Question: Is it possible to create a treeview in visual studio which resembles the following figure :

The ROOT , CHILD and Sub-Child , all three would be LinkLabels , and on clicking them a new Form would be opened.
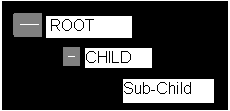
Answer: You could also try embed WPF user control into WinForm. Customizing WinForms isn't an easy task. In WPF you can do it much easier.